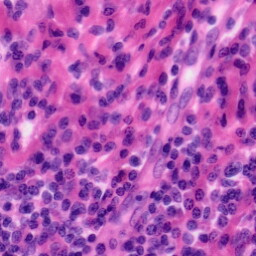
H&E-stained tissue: Tonsil